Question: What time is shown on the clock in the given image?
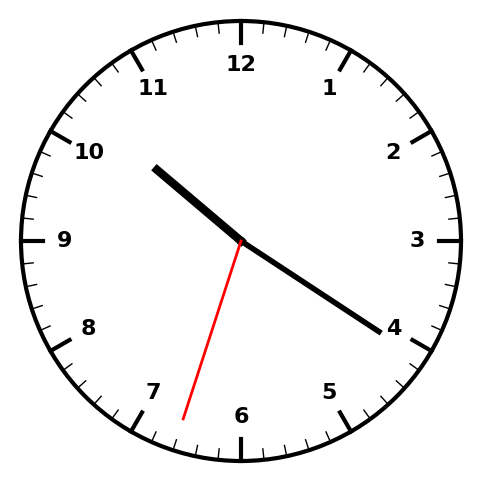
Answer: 10:20:33